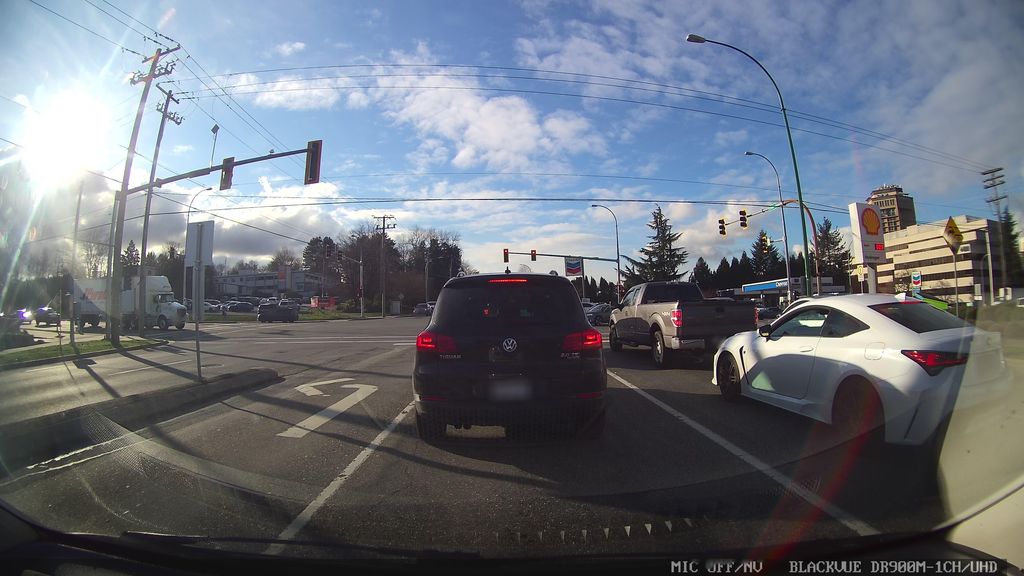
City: vancouver